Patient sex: M
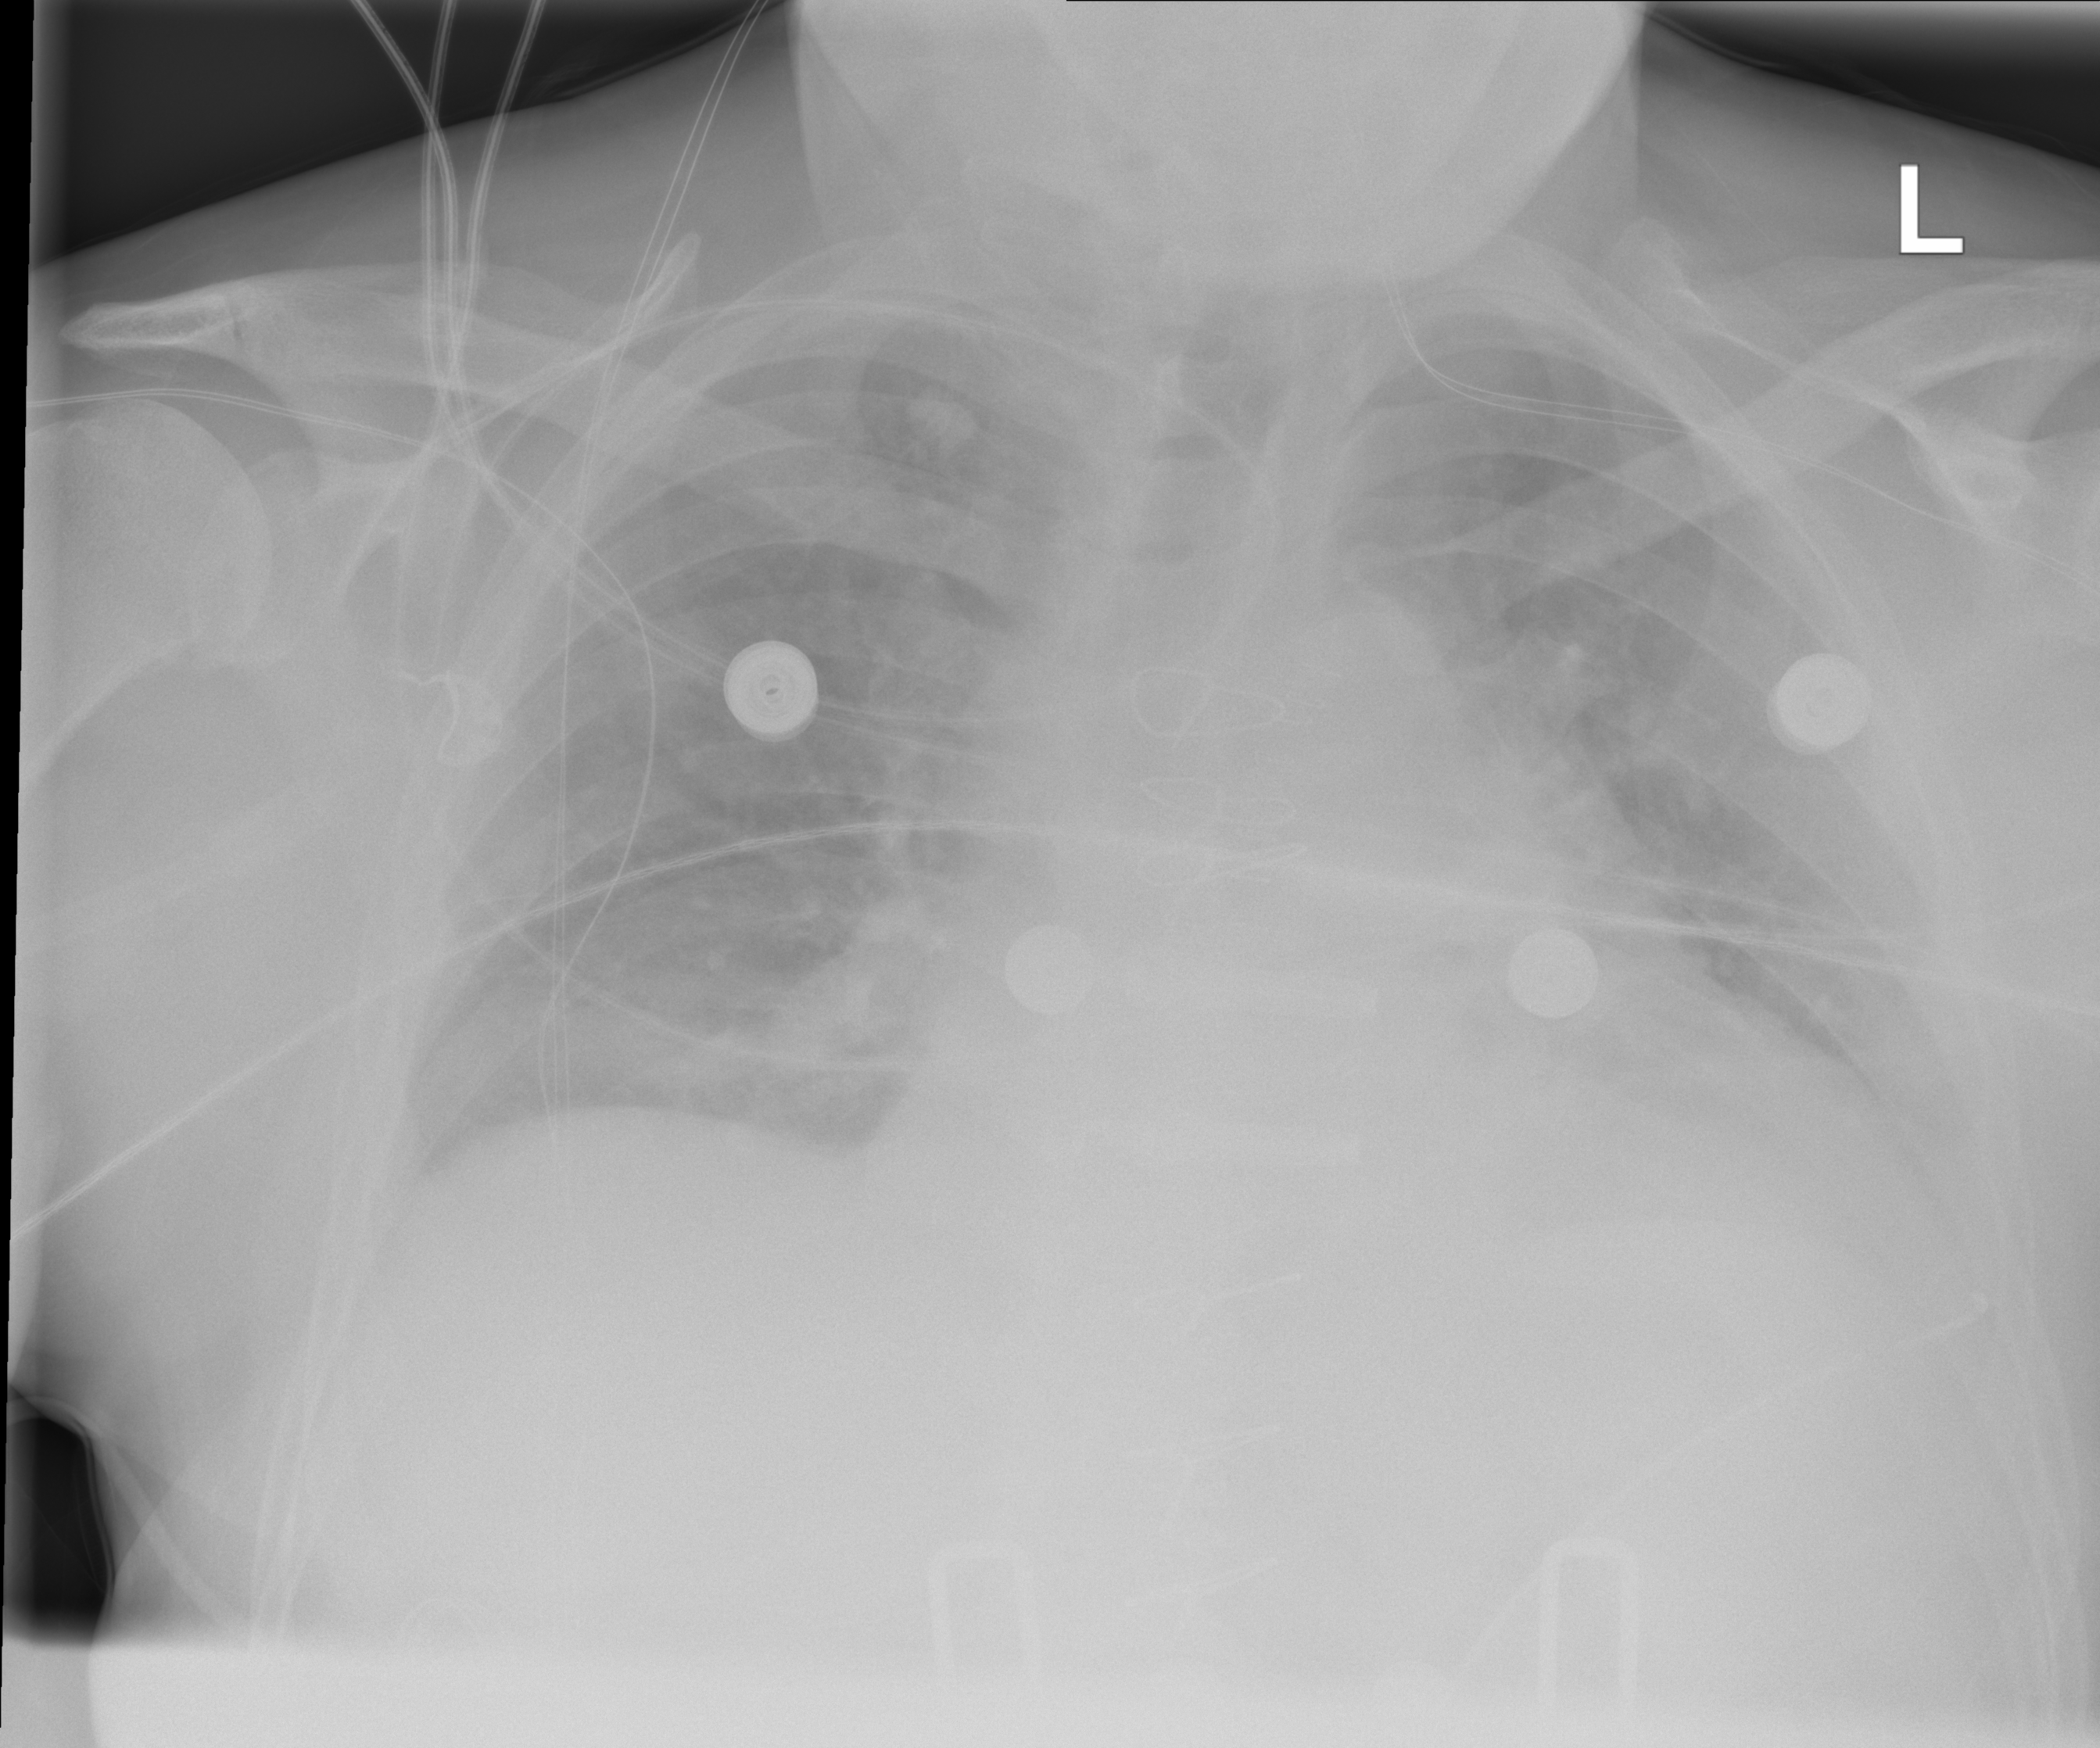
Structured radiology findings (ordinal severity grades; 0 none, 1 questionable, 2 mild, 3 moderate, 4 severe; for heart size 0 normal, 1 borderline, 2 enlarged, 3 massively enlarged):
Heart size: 2
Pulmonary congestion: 2
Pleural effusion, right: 1
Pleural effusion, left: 2
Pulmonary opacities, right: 0
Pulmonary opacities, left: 0
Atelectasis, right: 2
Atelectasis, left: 2